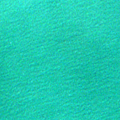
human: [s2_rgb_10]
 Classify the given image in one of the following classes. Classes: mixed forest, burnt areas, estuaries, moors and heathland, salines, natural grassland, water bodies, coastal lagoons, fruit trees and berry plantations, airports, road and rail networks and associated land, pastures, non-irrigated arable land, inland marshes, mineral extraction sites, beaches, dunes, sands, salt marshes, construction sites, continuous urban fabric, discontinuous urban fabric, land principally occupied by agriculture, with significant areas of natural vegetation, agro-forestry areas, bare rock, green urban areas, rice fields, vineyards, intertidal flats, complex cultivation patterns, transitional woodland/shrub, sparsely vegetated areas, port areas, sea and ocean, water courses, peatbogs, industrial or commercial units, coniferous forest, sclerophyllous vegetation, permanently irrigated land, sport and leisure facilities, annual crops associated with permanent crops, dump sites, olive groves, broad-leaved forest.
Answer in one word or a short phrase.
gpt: sea and ocean